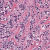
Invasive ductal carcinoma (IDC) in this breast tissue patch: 1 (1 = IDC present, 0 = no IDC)